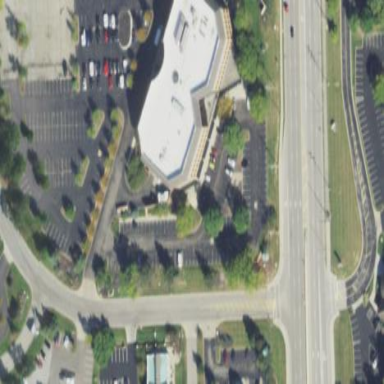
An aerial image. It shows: Office building.